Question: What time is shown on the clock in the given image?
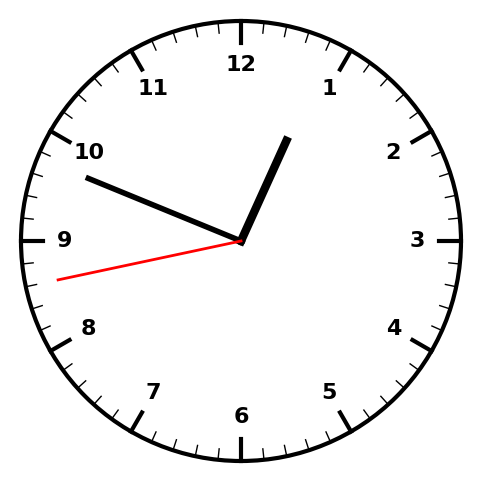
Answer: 12:48:43